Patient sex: M
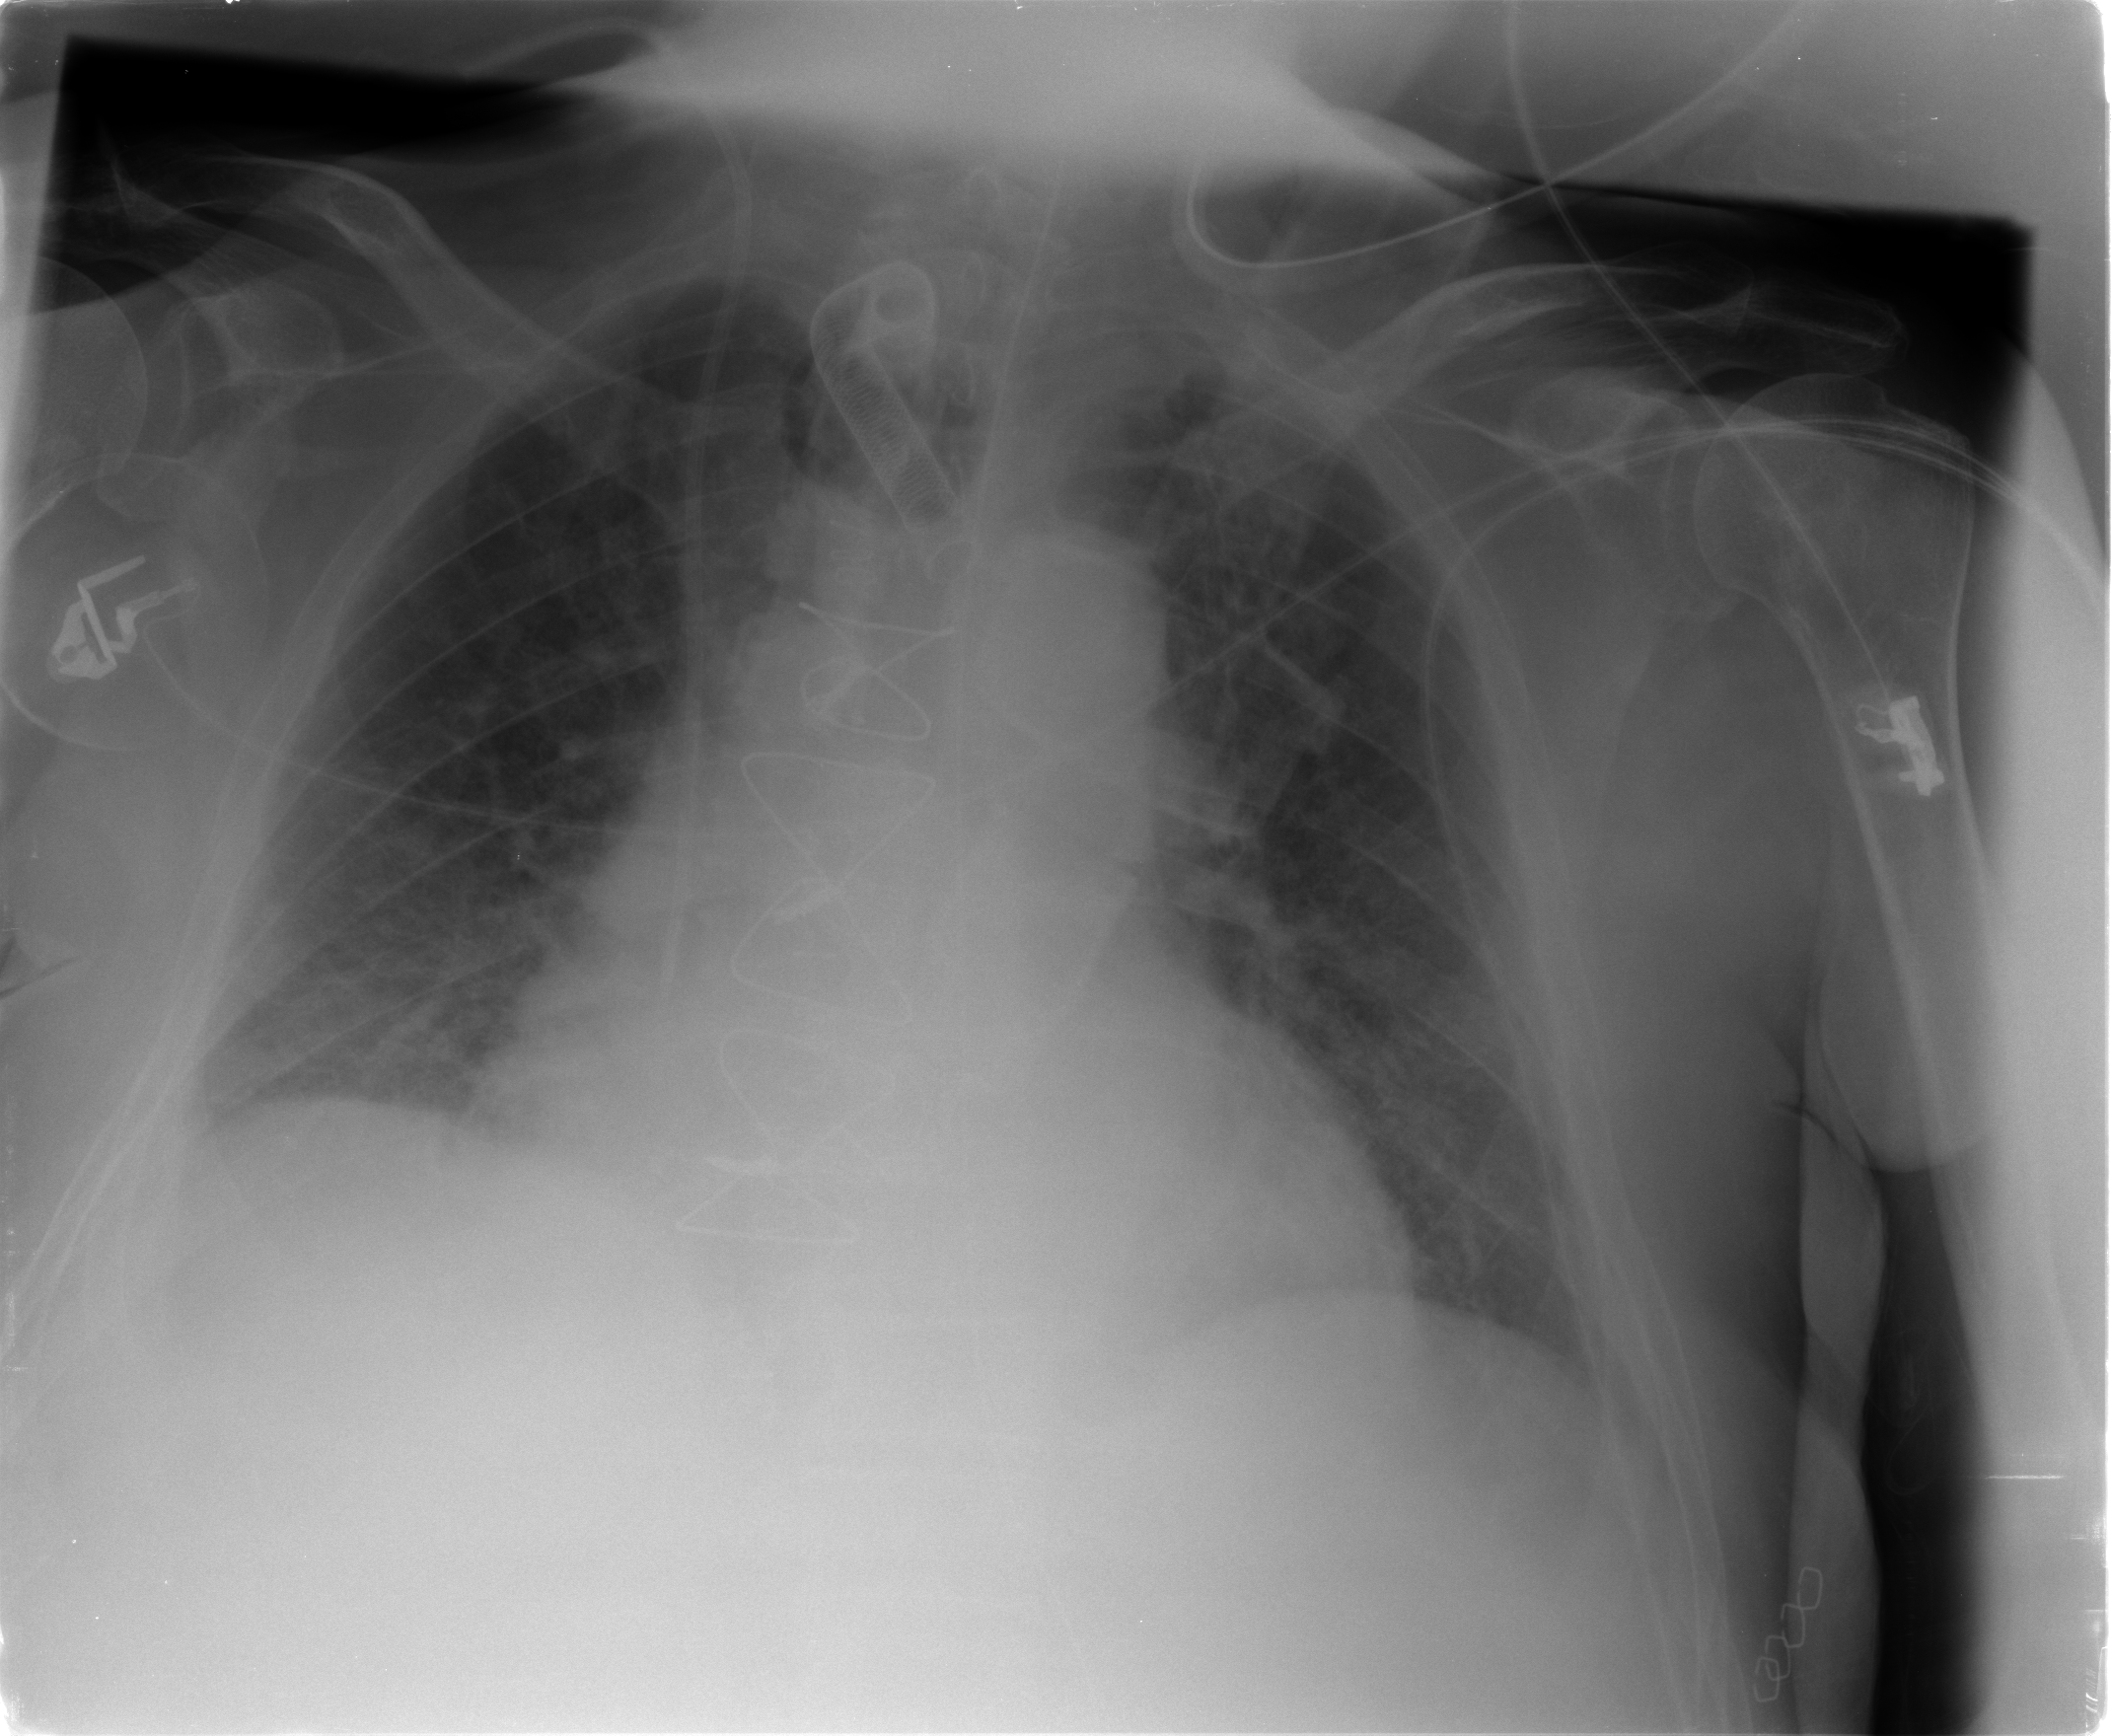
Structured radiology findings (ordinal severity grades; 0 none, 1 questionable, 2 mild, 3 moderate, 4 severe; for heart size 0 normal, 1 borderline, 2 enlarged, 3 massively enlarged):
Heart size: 2
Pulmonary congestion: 1
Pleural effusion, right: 2
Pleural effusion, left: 2
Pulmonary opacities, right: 0
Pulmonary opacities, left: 0
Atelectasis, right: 2
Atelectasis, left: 2